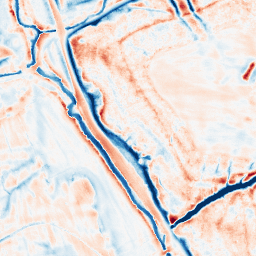
Category: edge_preserving
Decomposition family: bilateral
Decomposition parameters: d: 21
sigma_color: 25
sigma_space: 25
Upsampling method: lanczos
Upsampling parameters: scale: 4
Upsampling scale: 4